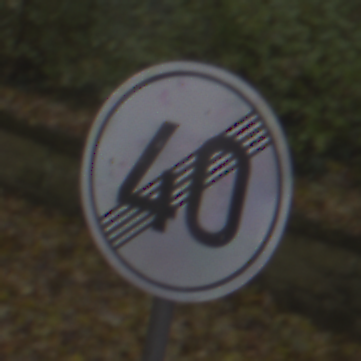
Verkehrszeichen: EndeGeschwindigkeit40
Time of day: MorningAfternoon
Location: Outdoor (Nature)
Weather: Overcast
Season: Autumn
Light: Natural